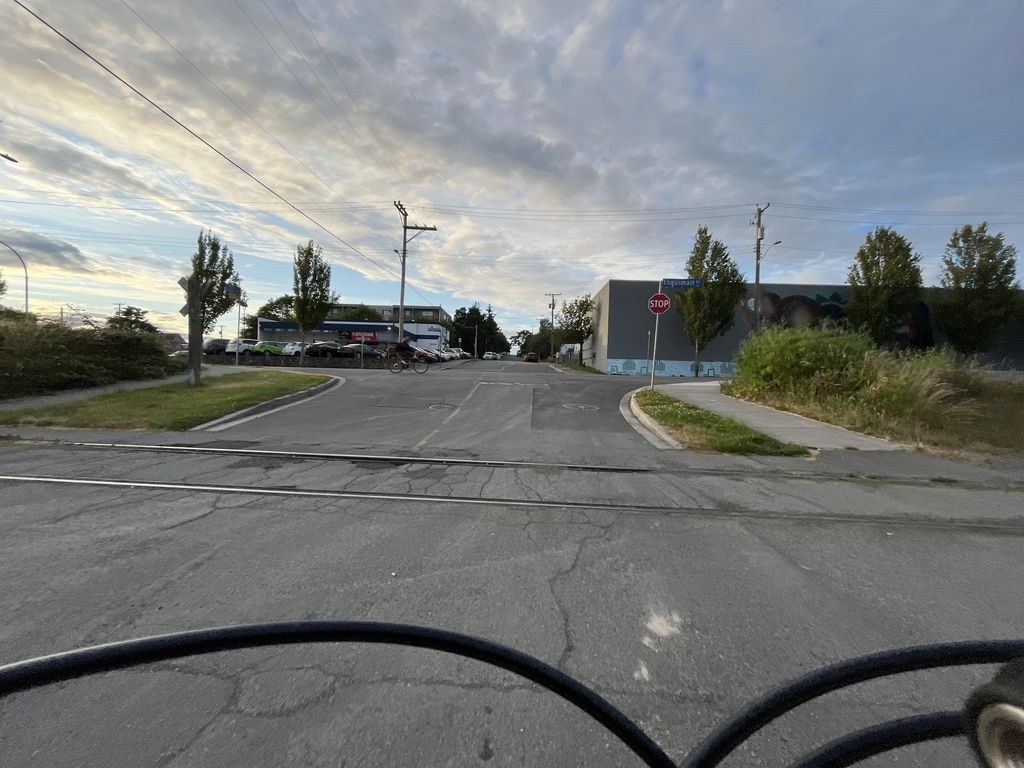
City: victoria